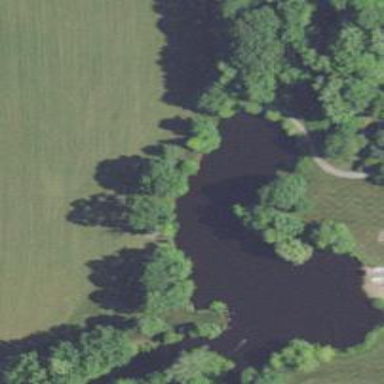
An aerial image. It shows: Peaceful pond surrounded by nature.